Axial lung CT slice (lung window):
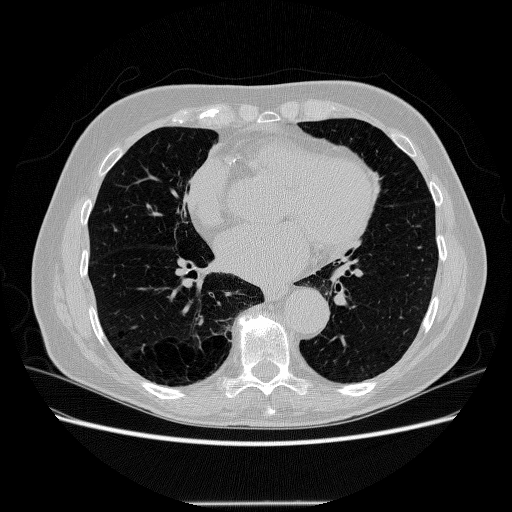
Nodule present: no